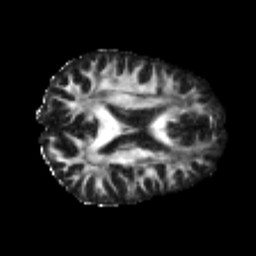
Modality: FA
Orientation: axial
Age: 27
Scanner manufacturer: philips
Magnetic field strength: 3 T
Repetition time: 8.549 s
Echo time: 0.1273 s